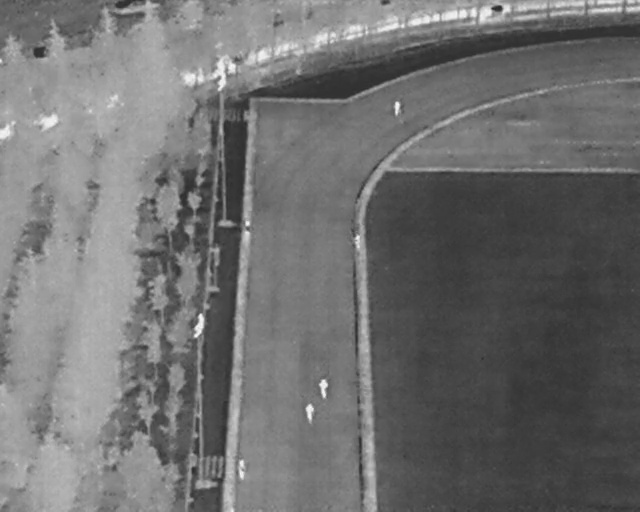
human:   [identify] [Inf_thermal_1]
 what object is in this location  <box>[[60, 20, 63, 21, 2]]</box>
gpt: <ref>1 small person at the top</ref>